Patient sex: M
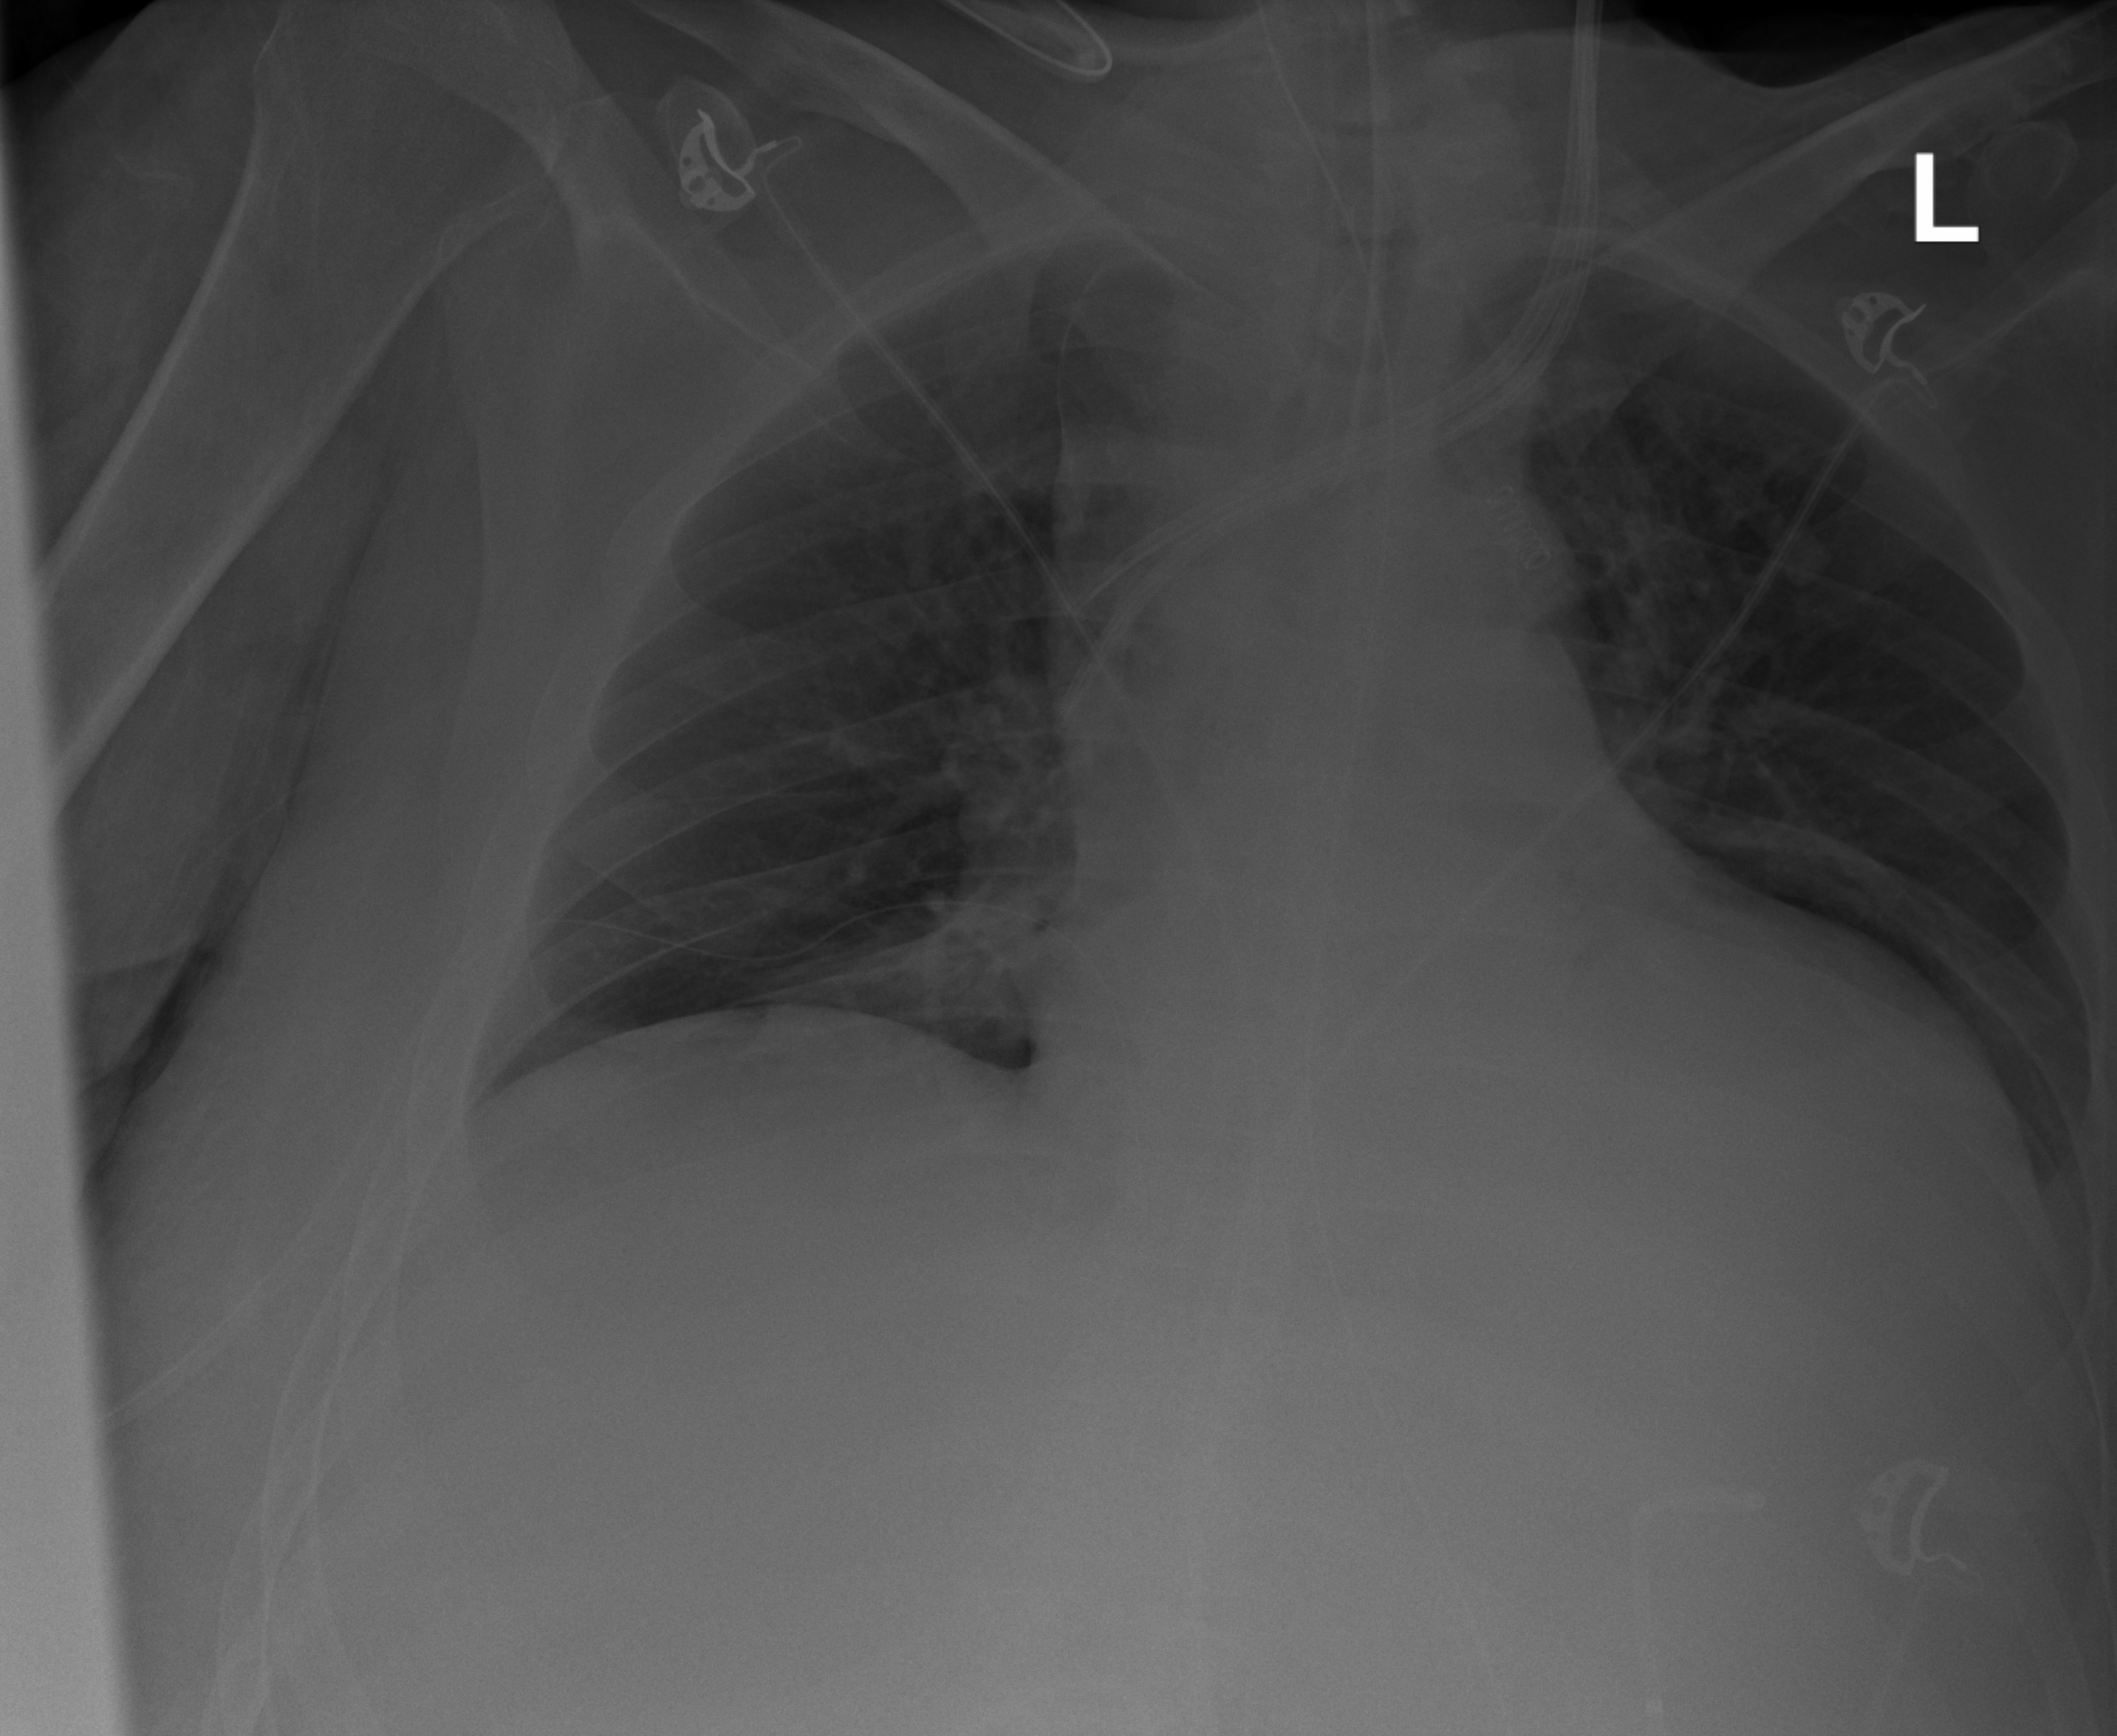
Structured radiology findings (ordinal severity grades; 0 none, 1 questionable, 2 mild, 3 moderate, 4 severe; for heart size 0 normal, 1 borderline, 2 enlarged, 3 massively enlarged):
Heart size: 2
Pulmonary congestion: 0
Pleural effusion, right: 0
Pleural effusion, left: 2
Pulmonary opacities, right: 0
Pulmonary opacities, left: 0
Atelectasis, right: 2
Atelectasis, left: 1